如图，已知$\triangle ABC$为等腰直角三角形，$AC=BC=8$厘米，以$C$为圆心，8厘米为半径画弧，以$BC$为直径作半圆，那么阴影部分的面积是 \underline{\qquad}平方厘米．

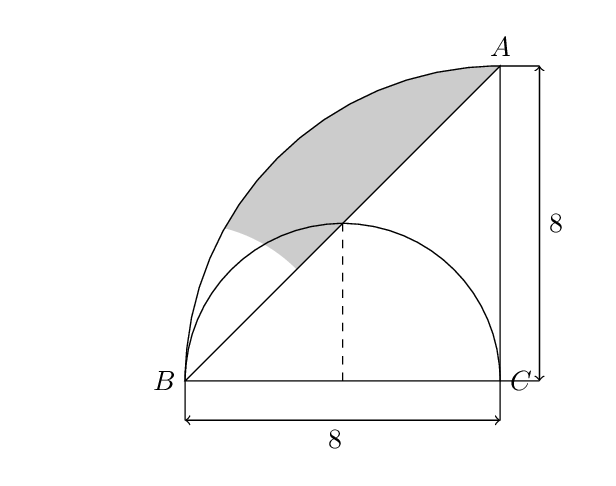
【解答】

\noindent \textbf{【答案】} $\boldsymbol{(12\pi - 24)}$ 平方厘米

\noindent \textbf{【分析】} 取$BC$的中点$O$，作$OD \perp BC$交$AB$于点$D$，可得$OB=OC=4$厘米，再根据扇形面积公式求解即可．

\noindent \textbf{【详解】} 解：如图：

如图，取$BC$的中点$O$，作$OD \perp BC$交$AB$于点$D$，
$\because AC=BC=8$（厘米），
$\therefore OB=4$厘米，
$\therefore S_{\text{阴影}} = S_{\text{大弓形}} - S_{\text{小弓形}}$
$= S_{\text{扇形}ACB} - S_{\triangle ABC} - (S_{\text{扇形}BOD} - S_{\triangle BOD})$
$= \dfrac{90\pi \times 8^2}{360} - \dfrac{1}{2} \times 8 \times 8 - \dfrac{90\pi \times 4^2}{360} + \dfrac{1}{2} \times 4 \times 4$
$= (12\pi - 24)$（平方厘米）．
故答案为：$\boldsymbol{(12\pi - 24)}$．

\noindent \textbf{【点睛】} 本题考查了求不规则图形的面积，解决本题的关键掌握扇形的面积公式．

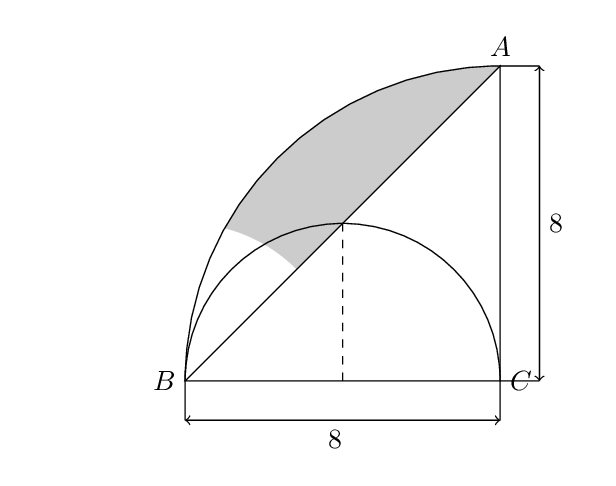